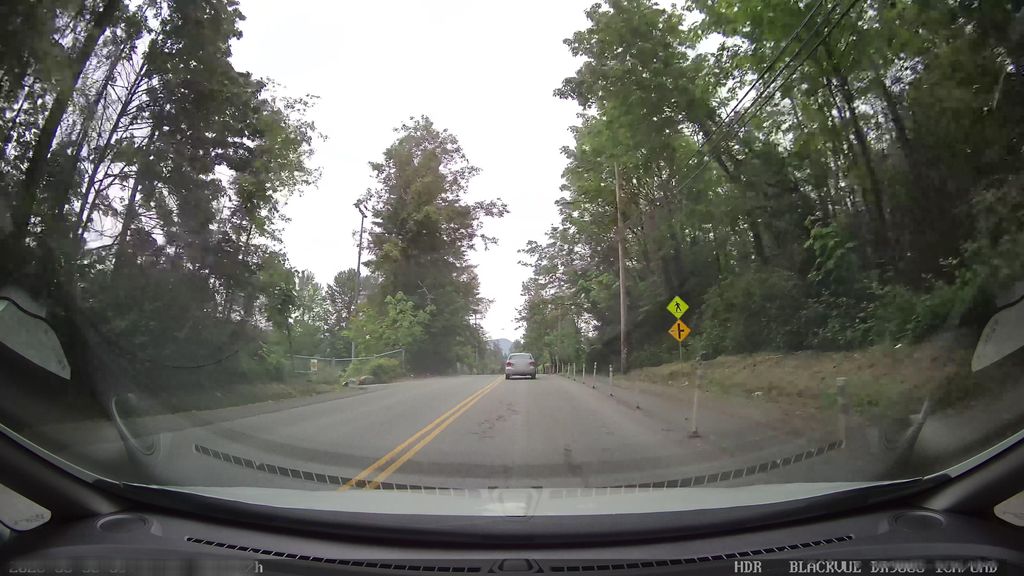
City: vancouver